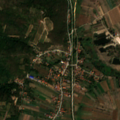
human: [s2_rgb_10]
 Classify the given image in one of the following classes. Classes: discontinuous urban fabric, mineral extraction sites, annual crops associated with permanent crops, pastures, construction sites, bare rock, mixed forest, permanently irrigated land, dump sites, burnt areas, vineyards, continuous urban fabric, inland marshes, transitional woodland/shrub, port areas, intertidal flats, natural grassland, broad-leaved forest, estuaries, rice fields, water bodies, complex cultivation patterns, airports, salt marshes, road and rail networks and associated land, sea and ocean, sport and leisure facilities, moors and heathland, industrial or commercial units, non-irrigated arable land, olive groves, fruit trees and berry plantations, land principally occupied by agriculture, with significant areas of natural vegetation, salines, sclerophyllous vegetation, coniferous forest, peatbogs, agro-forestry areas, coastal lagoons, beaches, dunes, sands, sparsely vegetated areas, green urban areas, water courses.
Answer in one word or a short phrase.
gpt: discontinuous urban fabric, non-irrigated arable land, complex cultivation patterns, land principally occupied by agriculture, with significant areas of natural vegetation, broad-leaved forest